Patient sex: M
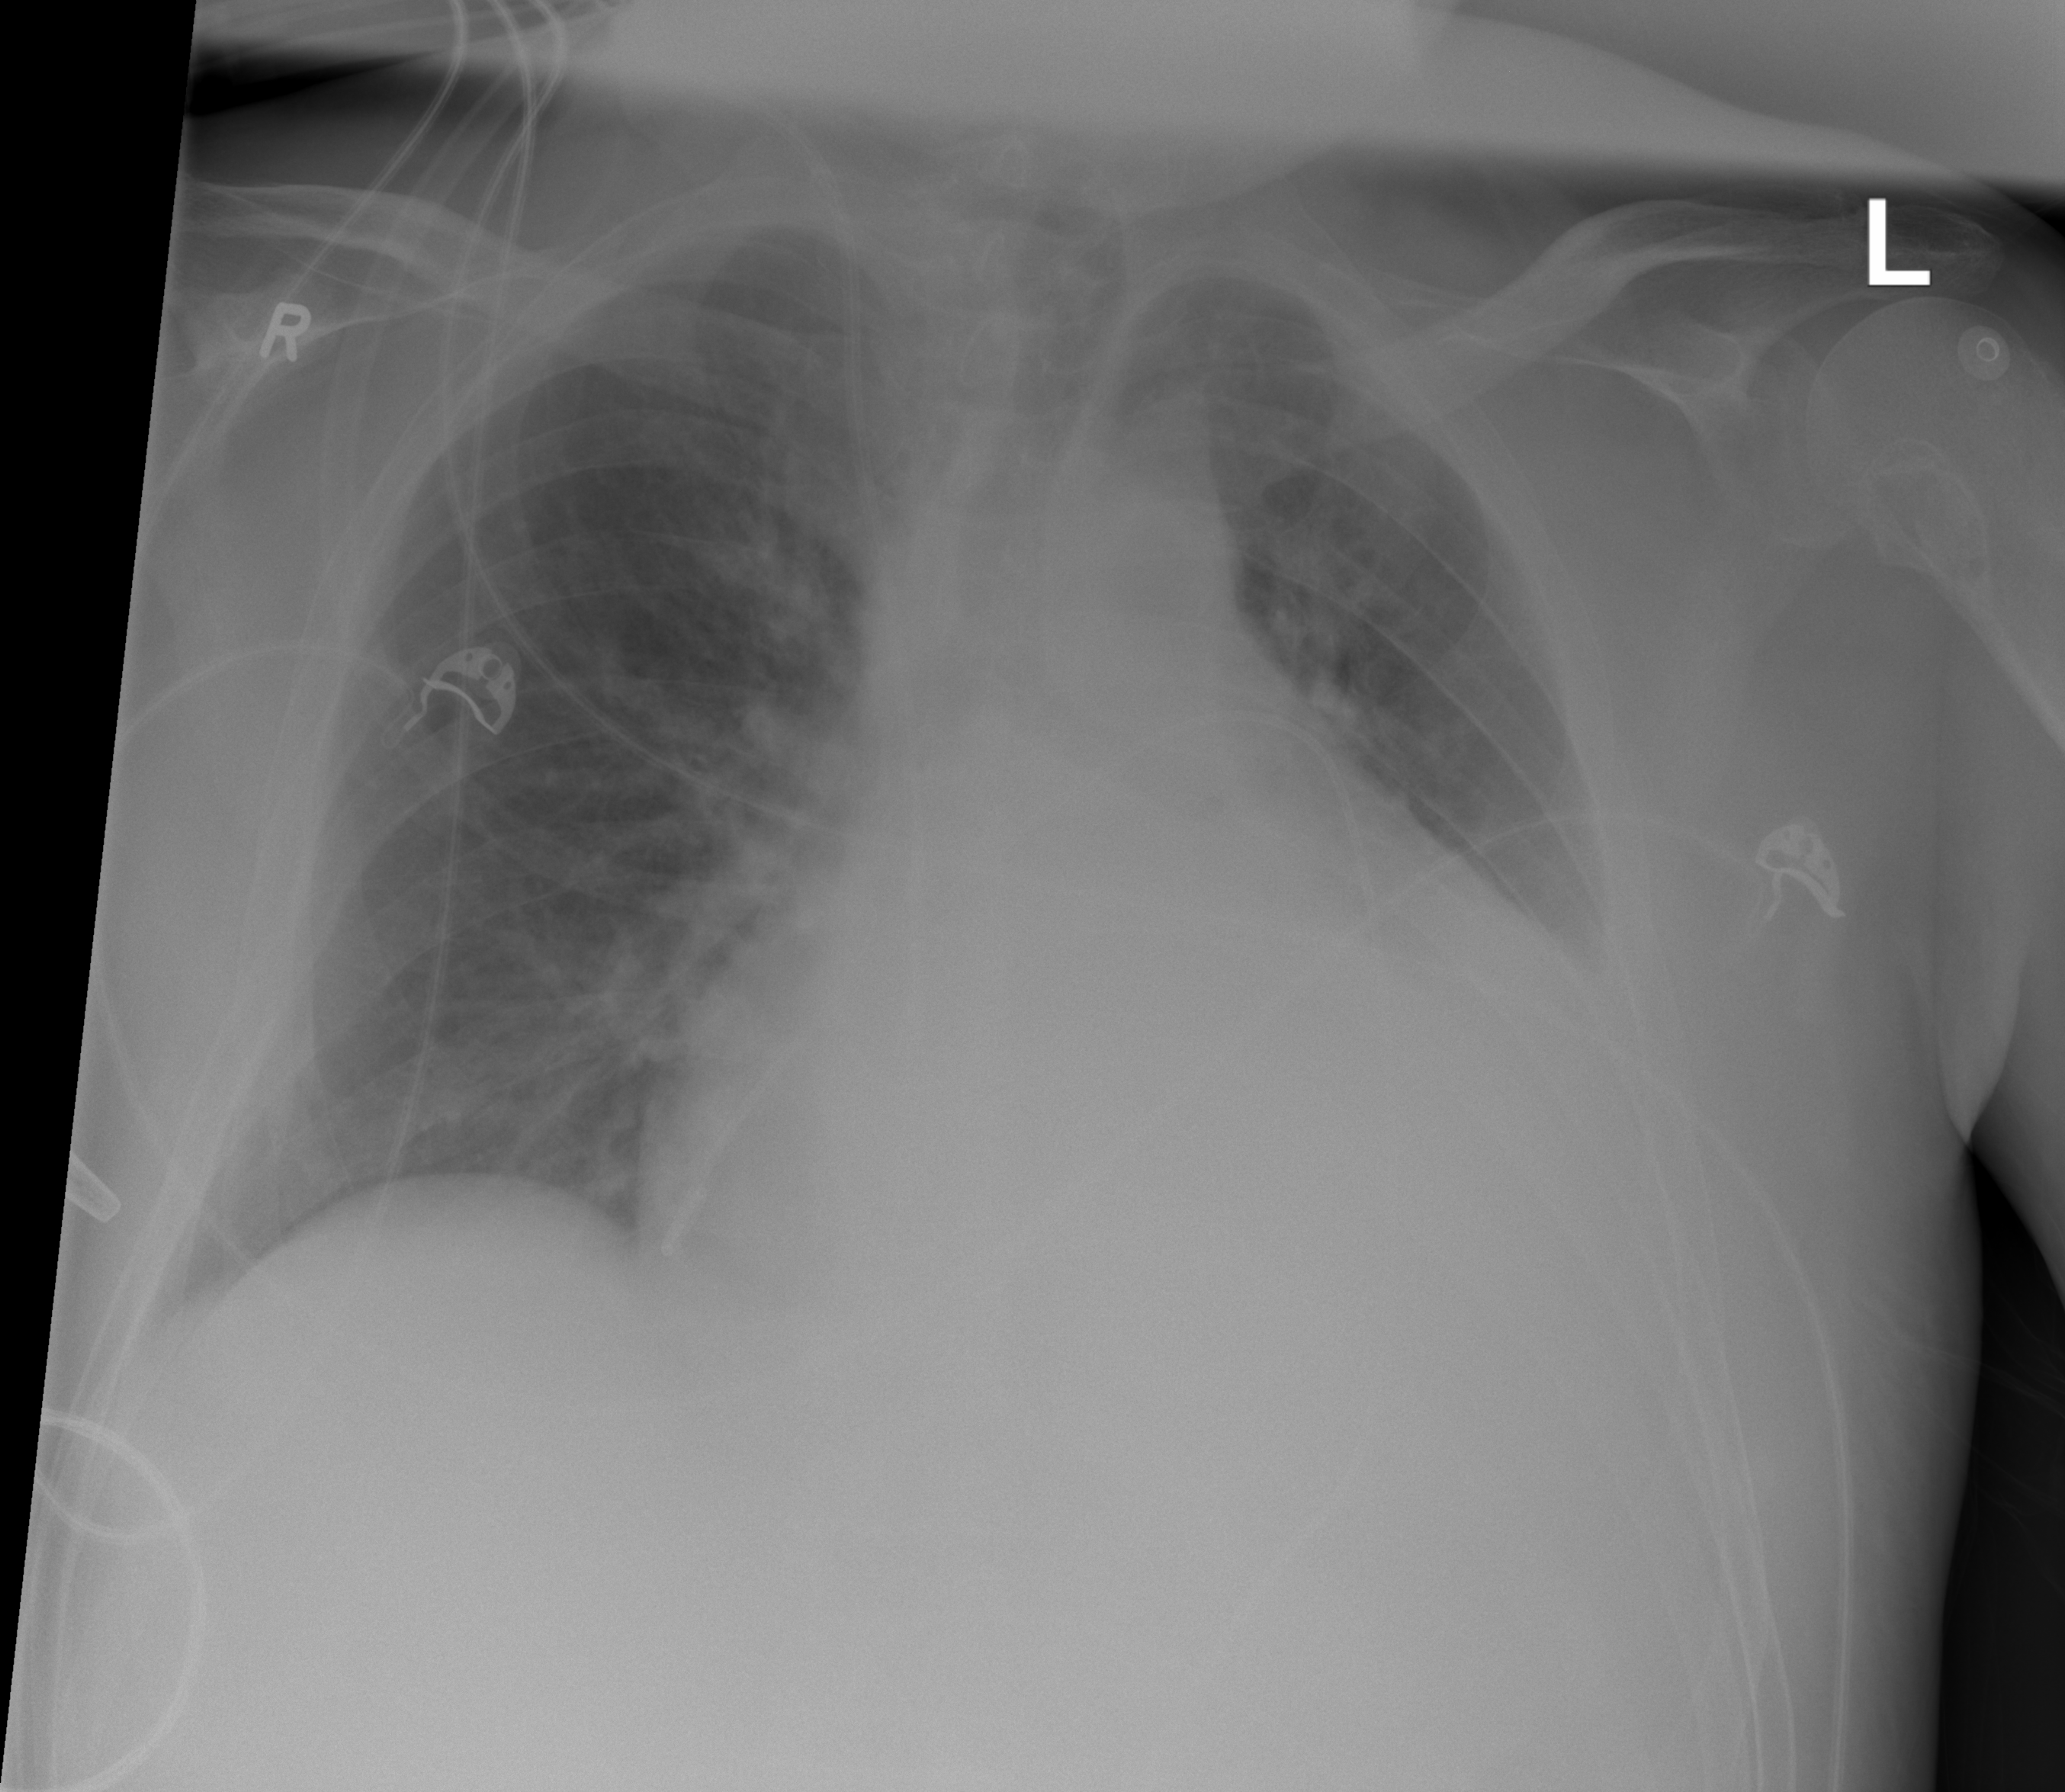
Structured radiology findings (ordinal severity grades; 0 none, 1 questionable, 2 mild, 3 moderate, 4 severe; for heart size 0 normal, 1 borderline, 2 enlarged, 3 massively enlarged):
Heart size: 3
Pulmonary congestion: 1
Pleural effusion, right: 0
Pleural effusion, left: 1
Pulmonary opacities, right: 0
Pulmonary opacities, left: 0
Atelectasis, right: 0
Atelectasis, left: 1